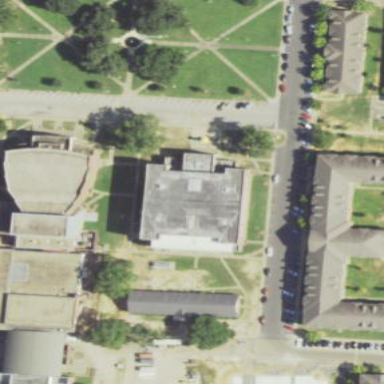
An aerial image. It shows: Fitness center building.